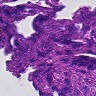
Metastatic tissue present: yes